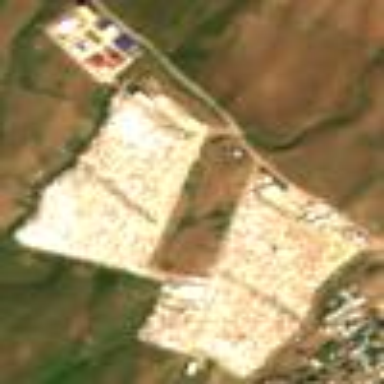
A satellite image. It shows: Site designated for refugees.